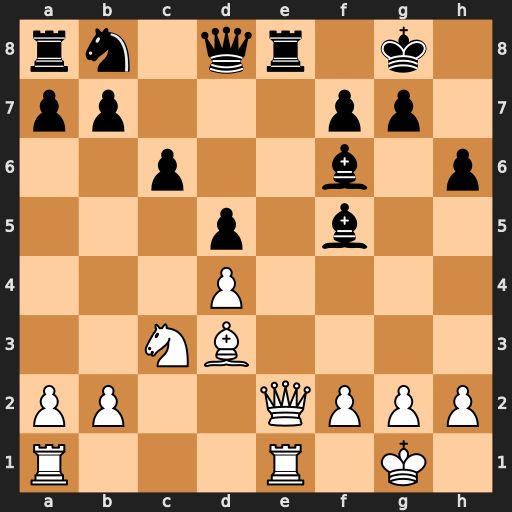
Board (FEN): rn1qr1k1/pp3pp1/2p2b1p/3p1b2/3P4/2NB4/PP2QPPP/R3R1K1
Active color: w
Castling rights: -
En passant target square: -
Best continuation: Qxe8+ Qxe8 Rxe8+